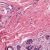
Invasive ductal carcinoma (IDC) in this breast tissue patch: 0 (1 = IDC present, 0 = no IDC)